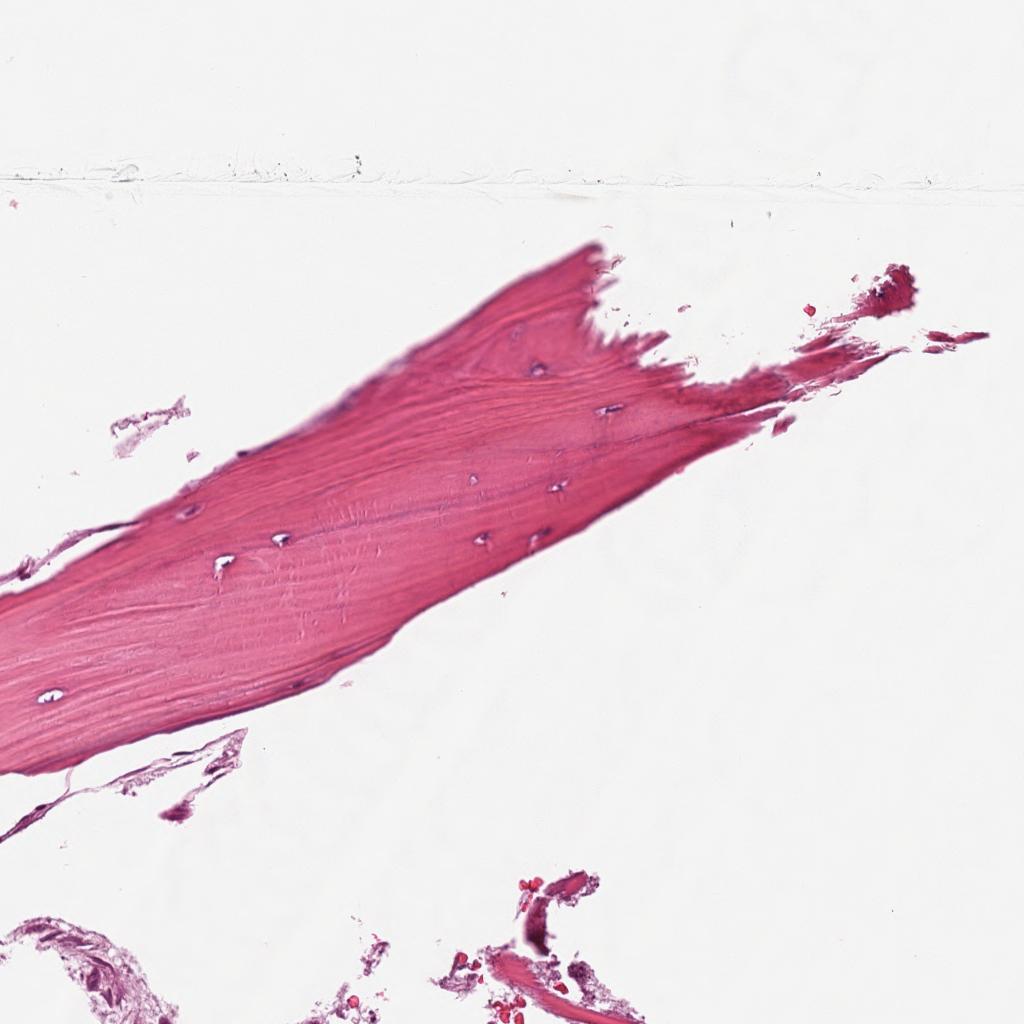
Label: Non-Tumor